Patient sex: M
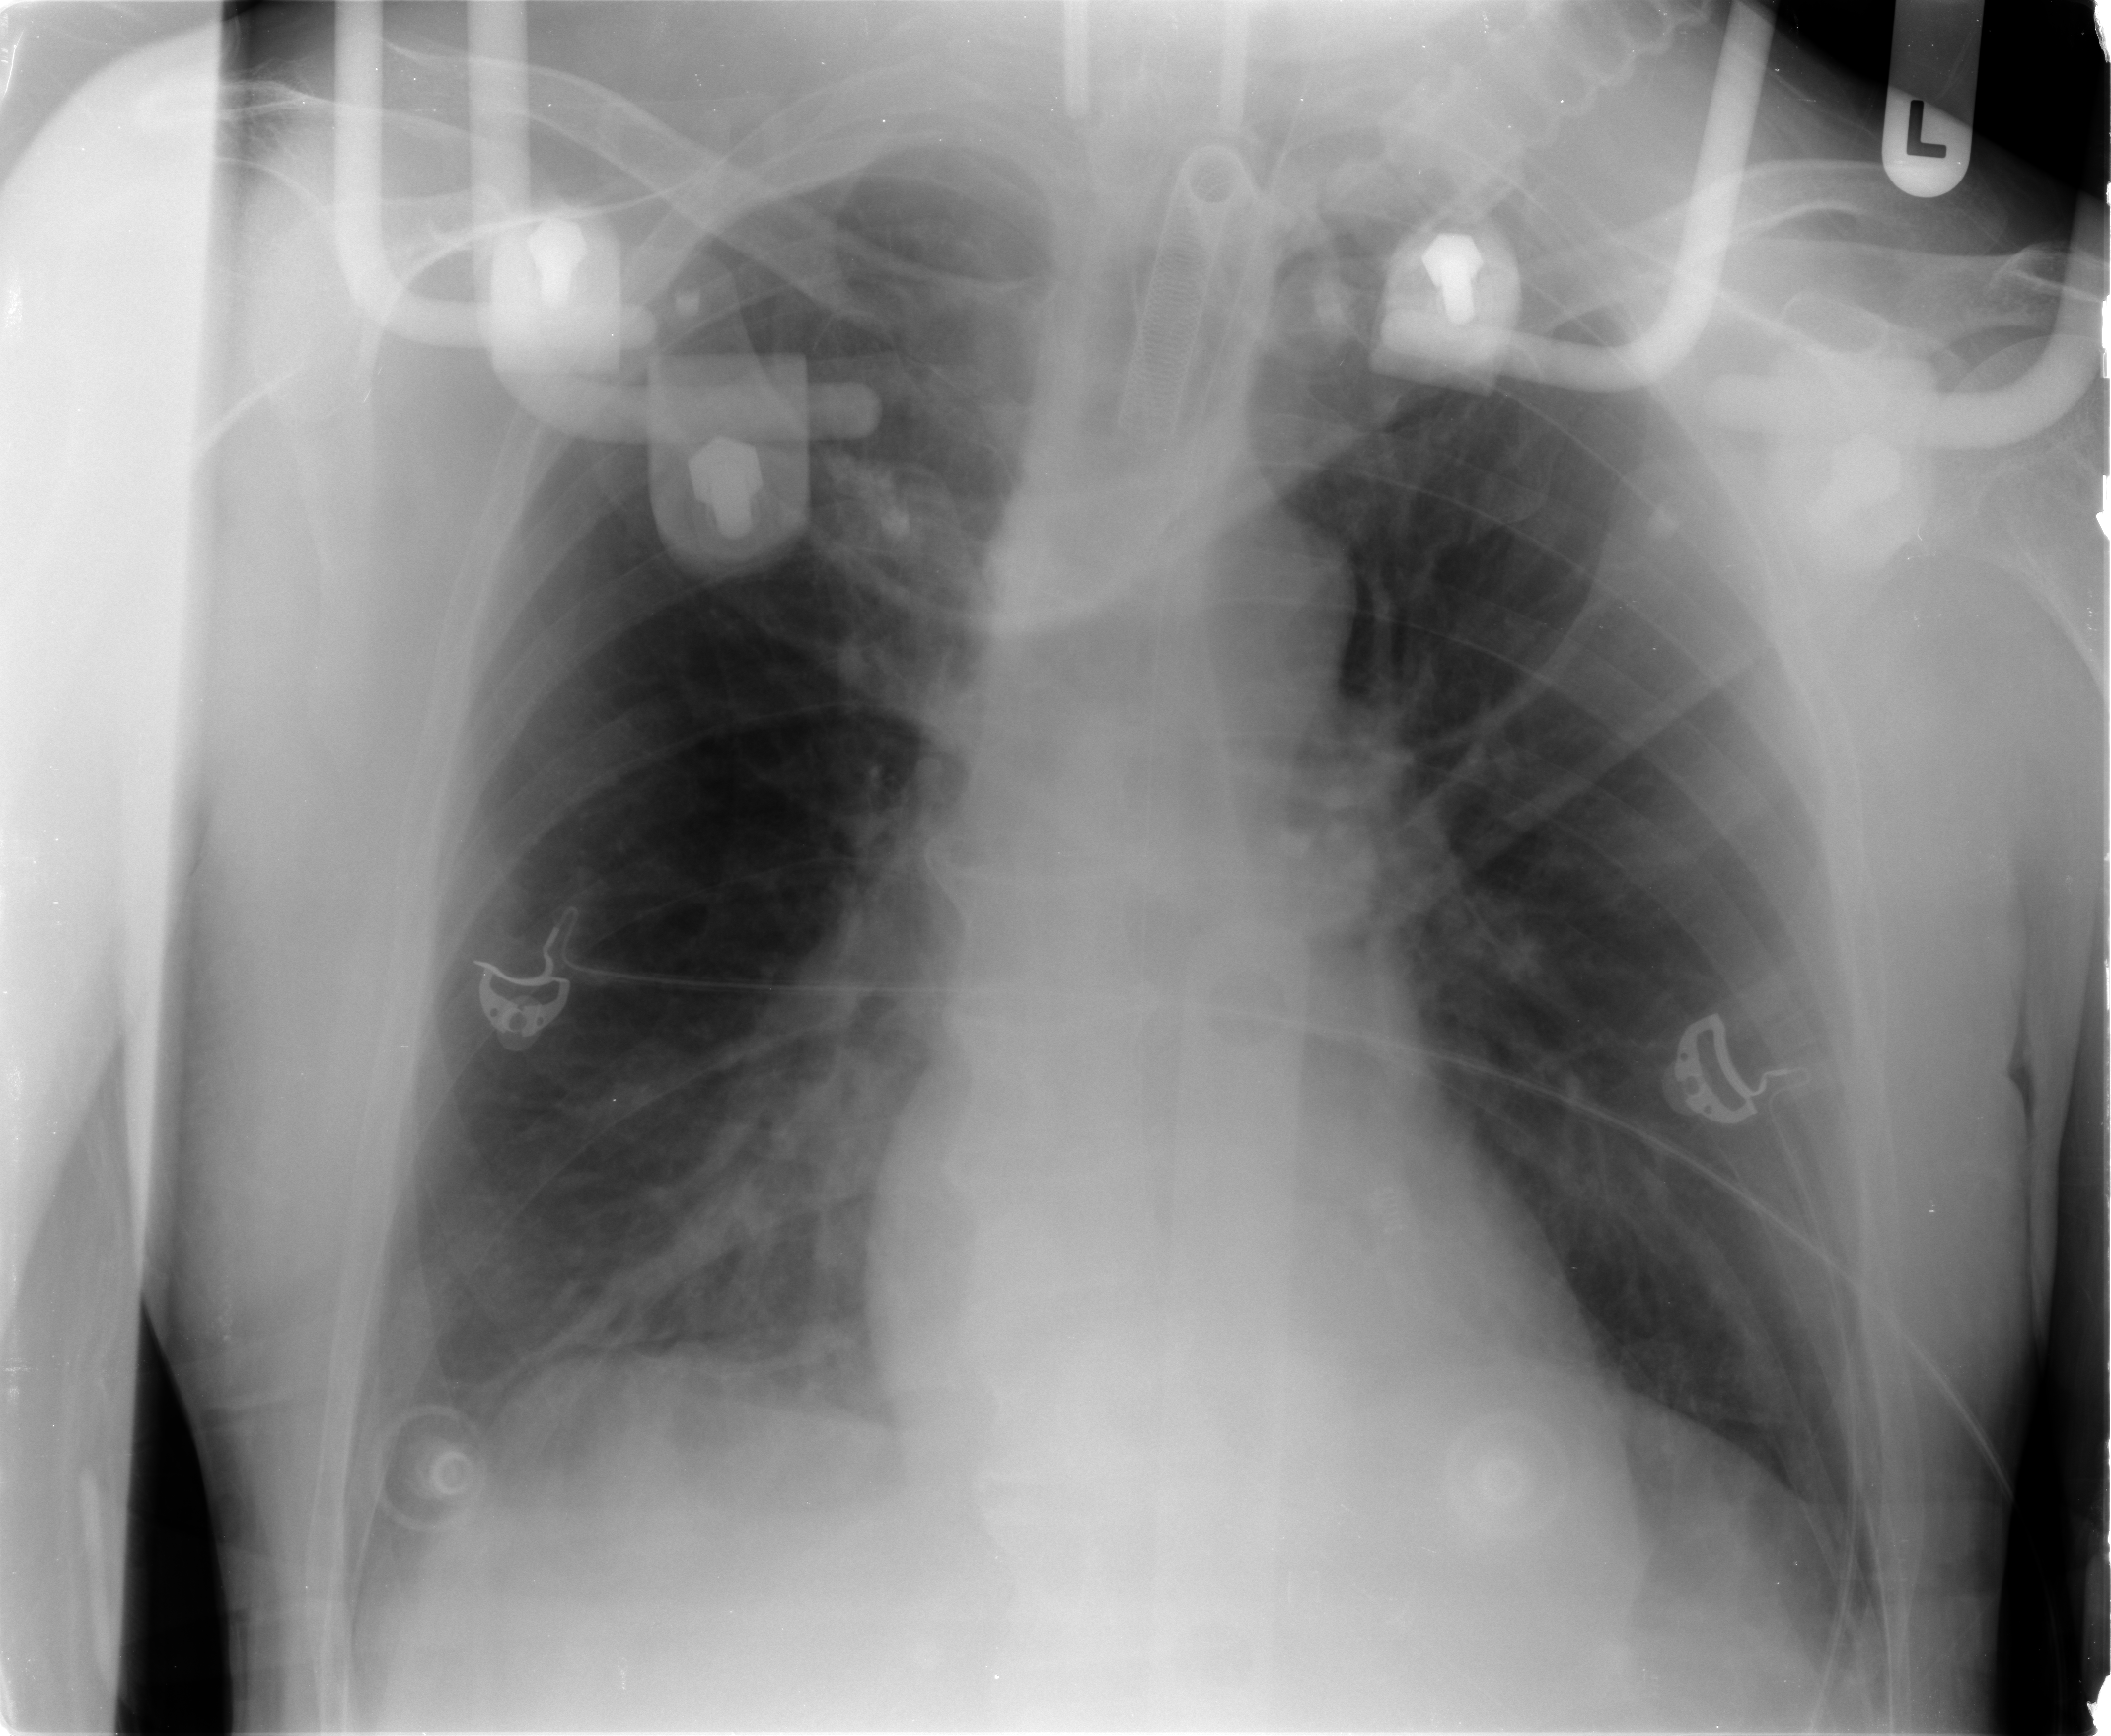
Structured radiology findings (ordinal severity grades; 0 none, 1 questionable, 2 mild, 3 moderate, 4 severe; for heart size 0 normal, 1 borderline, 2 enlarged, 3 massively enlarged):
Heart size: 0
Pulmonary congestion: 0
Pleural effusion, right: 1
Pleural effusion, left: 0
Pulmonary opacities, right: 0
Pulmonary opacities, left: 0
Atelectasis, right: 2
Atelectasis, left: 0